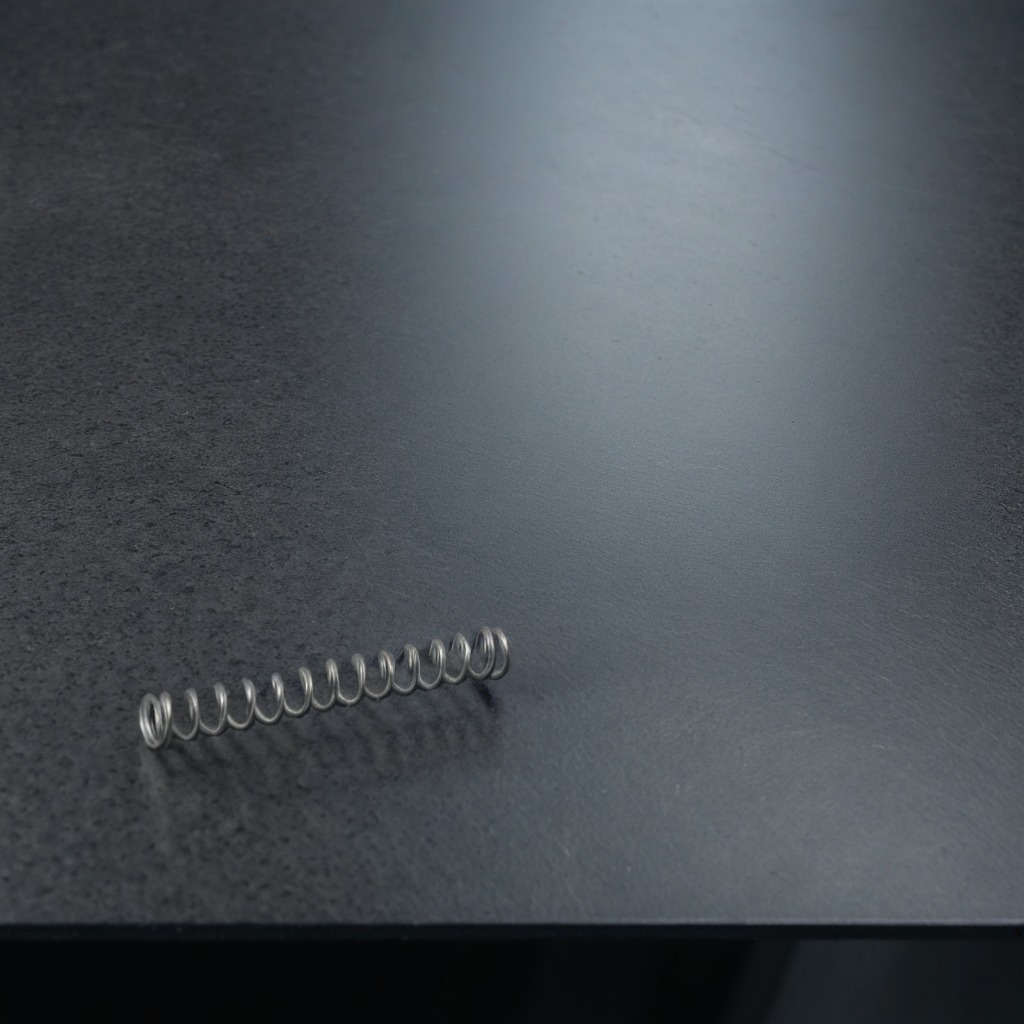
A coiled metal spring is lying on a clean granite table inside a workshop at night.